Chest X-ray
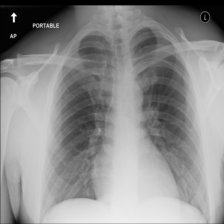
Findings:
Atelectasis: negative
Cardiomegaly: negative
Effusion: negative
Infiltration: negative
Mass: negative
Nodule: negative
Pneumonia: negative
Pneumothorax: negative
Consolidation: negative
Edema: negative
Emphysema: negative
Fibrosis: negative
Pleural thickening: negative
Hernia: negative